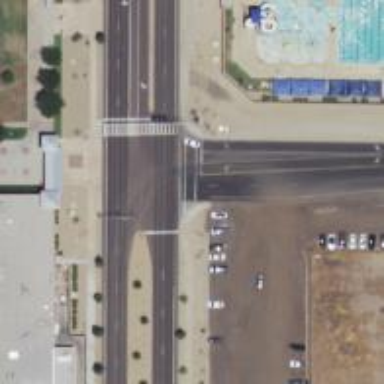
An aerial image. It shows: Solid stop line on the road marking.